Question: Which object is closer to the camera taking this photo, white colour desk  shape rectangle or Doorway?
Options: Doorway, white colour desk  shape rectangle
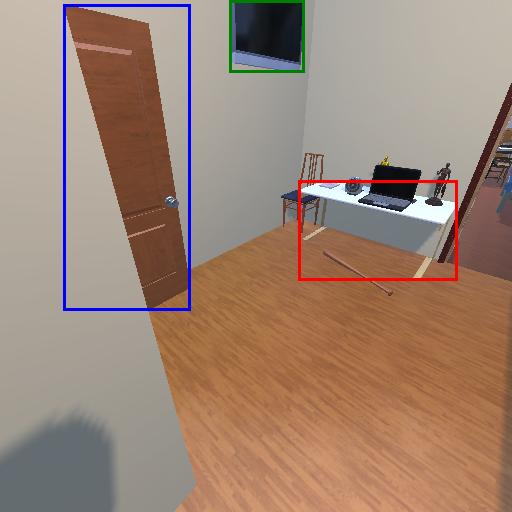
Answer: Doorway